Question: I am trying to create a layout that looks like the following:

The words that are typed into the EditText and dynamically parsed and displayed as their own TextView(s) in the AdapterView. If nothing is entered into the EditText, the AdapterView will be empty as well. If there are too many words to fit on one line, they are added to the next line. In the end you get a "brick wall" of TextViews filling up the adapter.
I am having a heck of a time finding any guides on how to achieve this look. I'd like to define as much stuff in XML as possible. I am envisioning something like this:
'''
<!-- Activity.xml -->
<RelativeLayout>
<TextView>
<EditText>
<AdapterView>
</RelativeLayout>
'''
but none of the existing adapters (ListView,GridView) really fit what I am trying to do here.
Can anyone give me some examples to study?
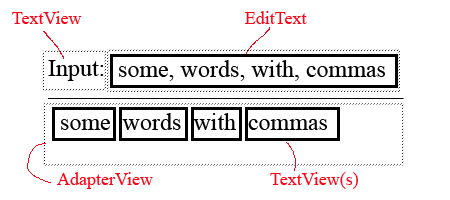
Answer: Thank you guys for your answers, but I decided to answer my own question, as there are a few additional details that I felt were important.
Unfortunately all this will still not produce the look that I described in the original question. For that we will require a custom layout (which I am now working on), however without doing so, this is about as close as we're going to get.
xml for main activity
'''
<!-- Item.xml -->
<RelativeLayout>
<TextView>
<EditText>
<GridView>
</RelativeLayout>
'''
xml file for the item that will be added to the adapter.
'''
<!-- Item.xml -->
<RelativeLayout>
<TextView>
<ImageView>
</RelativeLayout>
'''
a custom layout class, watch this (only the first 10 mins or so) before implementing: <URL>
'''
public class MyAdapter extends ArrayAdapter<Object> {
//members
public static class ViewHolder {
TextView tv;
ImageView iv;
}
private LayoutInflater m_Inflater;
private ArrayList<Object> m_UnderlyingData;
// context - context
// _resource - view defined in xml (will be added to adapter view)
// itemList - data to fit into view from resource
public MyAdapter(final Context _context, final int _resource, final ArrayList<Object> _itemList) {
super(_context, _resource, _itemList);
m_Inflater = (LayoutInflater) getContext().getSystemService(Context.LAYOUT_INFLATER_SERVICE);
m_UnderlyingData = _itemList;
}
@Override
public View getView(int position, View convertView, ViewGroup parent){
ViewHolder oHolder;
if(convertView == null){
convertView = m_Inflater.inflate(R.layout.word_item, null);
// -- remember views that make up the item layout
oHolder = new ViewHolder();
oHolder.tv = (TextView) convertView.findViewById(R.id.tv_word);
oHolder.iv = (ImageView) convertView.findViewById(R.id.iv_icon);
// -- reference to views that can be accessed outside of this class
convertView.setTag(oHolder);
}else{
oHolder = (ViewHolder) convertView.getTag();
}
//set new data
oHolder.tv.setText((String) m_UnderlyingData.get(position));
oHolder.iv.setImageResource(R.drawable.icon);
return convertView;
}
}
'''
And this is the code to use in the activity:
'''
GridView oWordGrid = (GridView) findViewById(R.id.myGrid);
ArrayList<Object> oArrayList = new ArrayList<Object>();
oArrayList.add("abc");
oArrayList.add("def");
oArrayList.add("blah");
ListAdapter myAdapter = new MyAdapter(this, R.layout.word_item, oArrayList);
oWordGrid.setAdapter(myAdapter);
'''
## PS
Here is some more edumacational material:
<URL>
<URL>